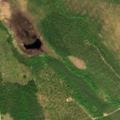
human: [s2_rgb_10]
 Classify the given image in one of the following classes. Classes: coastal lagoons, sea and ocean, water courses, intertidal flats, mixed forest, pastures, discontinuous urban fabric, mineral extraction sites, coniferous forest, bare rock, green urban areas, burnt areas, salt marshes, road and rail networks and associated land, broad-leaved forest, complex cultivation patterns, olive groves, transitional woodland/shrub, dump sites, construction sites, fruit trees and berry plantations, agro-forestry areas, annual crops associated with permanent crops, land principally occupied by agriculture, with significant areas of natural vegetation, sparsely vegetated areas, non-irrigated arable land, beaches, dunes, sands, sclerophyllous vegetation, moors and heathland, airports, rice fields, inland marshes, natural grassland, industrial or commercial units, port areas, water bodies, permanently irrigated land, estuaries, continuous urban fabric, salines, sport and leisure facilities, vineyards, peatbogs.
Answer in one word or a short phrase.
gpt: coniferous forest, mixed forest, transitional woodland/shrub